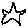
Label: star